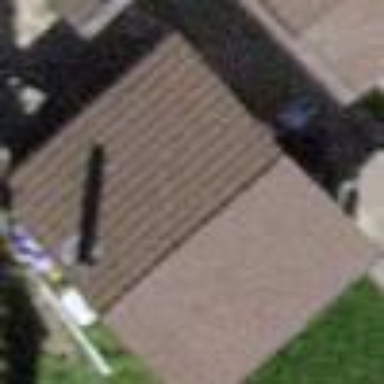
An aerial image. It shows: Shed.